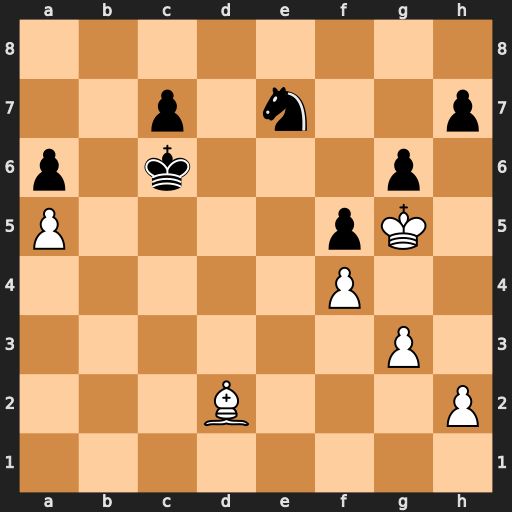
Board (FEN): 8/2p1n2p/p1k3p1/P4pK1/5P2/6P1/3B3P/8
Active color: w
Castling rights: -
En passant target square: -
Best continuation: Kh6 Kd5 Kxh7 Ke6 Kg7